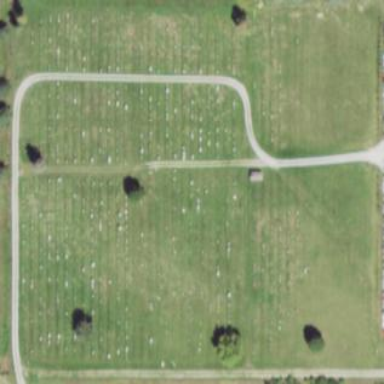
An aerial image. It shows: Cemetery.